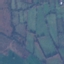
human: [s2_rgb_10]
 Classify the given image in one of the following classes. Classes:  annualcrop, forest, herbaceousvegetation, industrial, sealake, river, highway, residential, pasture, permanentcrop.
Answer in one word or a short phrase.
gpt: Pasture